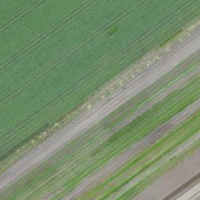
EUNIS habitat code: 52
Species observed at this site:
Cyperus esculentus